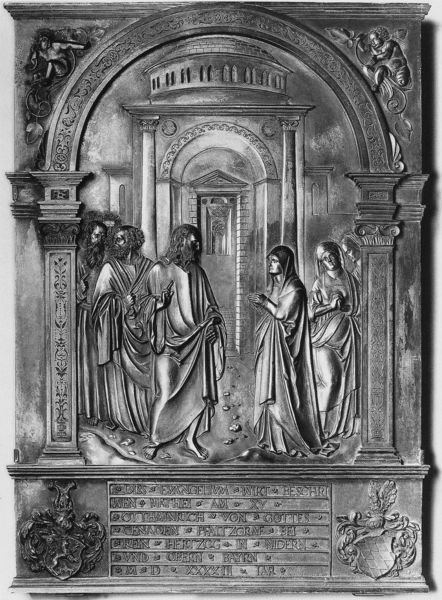
Titel: Reliefplatte zur Erinnerung an die Einführung der Reformation in Neuburg a.d. Donau
Künstler: Hans Vischer
Institution: München, Bayerisches Nationalmuseum
Schlagwörter: mann, umhang, frauen, menschen, frau, hintergrund, holz, männer, säule, säulen, tür, gebäude, bart, stein, kirche, gewand, haare, gewänder, locken, engel, putte, relief, schrift, bogen, rundbogen, kuppel, inschrift, metall, foto, palast, barfuß, schwarzweiß, text, altar, wappen, christus, jesus, segen, tempel, latein, holzschnitzerei, kirchenlegende